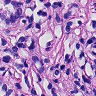
Metastatic tissue present: yes